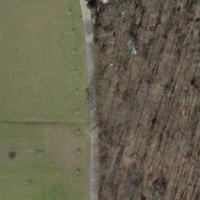
EUNIS habitat code: 44
Species observed at this site:
Fagus sylvatica